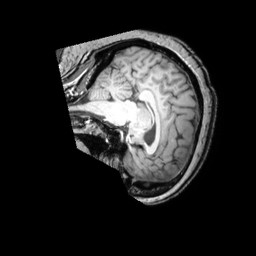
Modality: T1w
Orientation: sagittal
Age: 44
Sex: female
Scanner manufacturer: philips
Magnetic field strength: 3 T
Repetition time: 0.00987 s
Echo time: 0.004593 s